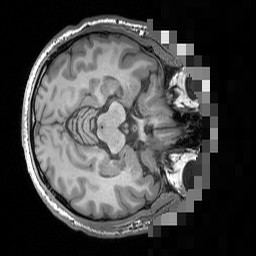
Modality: T1w
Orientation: axial
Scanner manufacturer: siemens
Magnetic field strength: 3 T
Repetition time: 1.5 s
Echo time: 0.00291 s